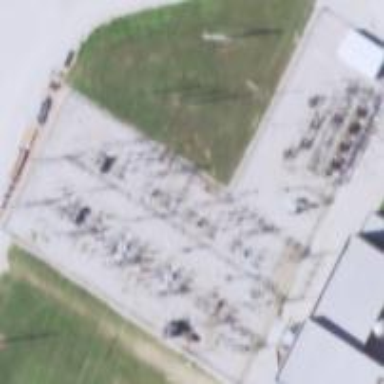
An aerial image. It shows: Distribution level power substation enclosed by fence.